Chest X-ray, PA view. Patient: 39 years old, sex F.
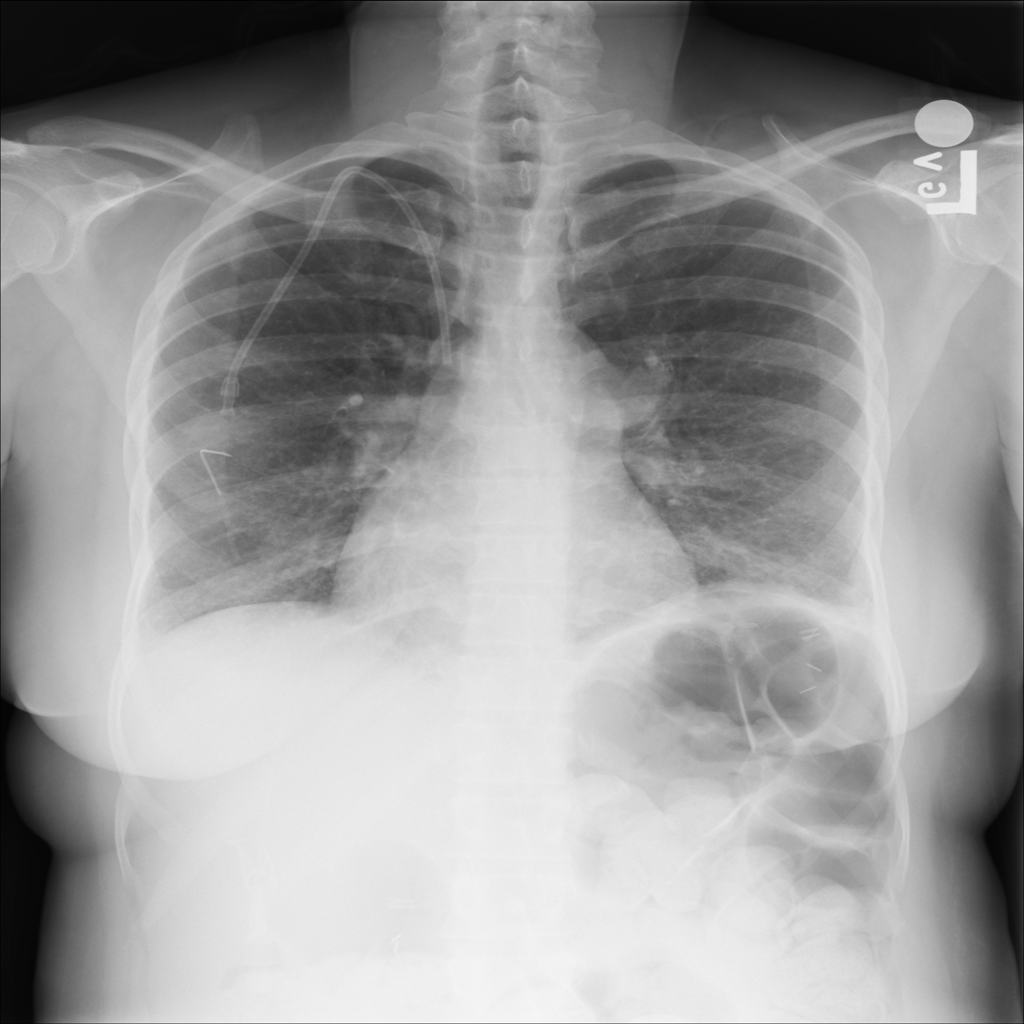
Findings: No Finding